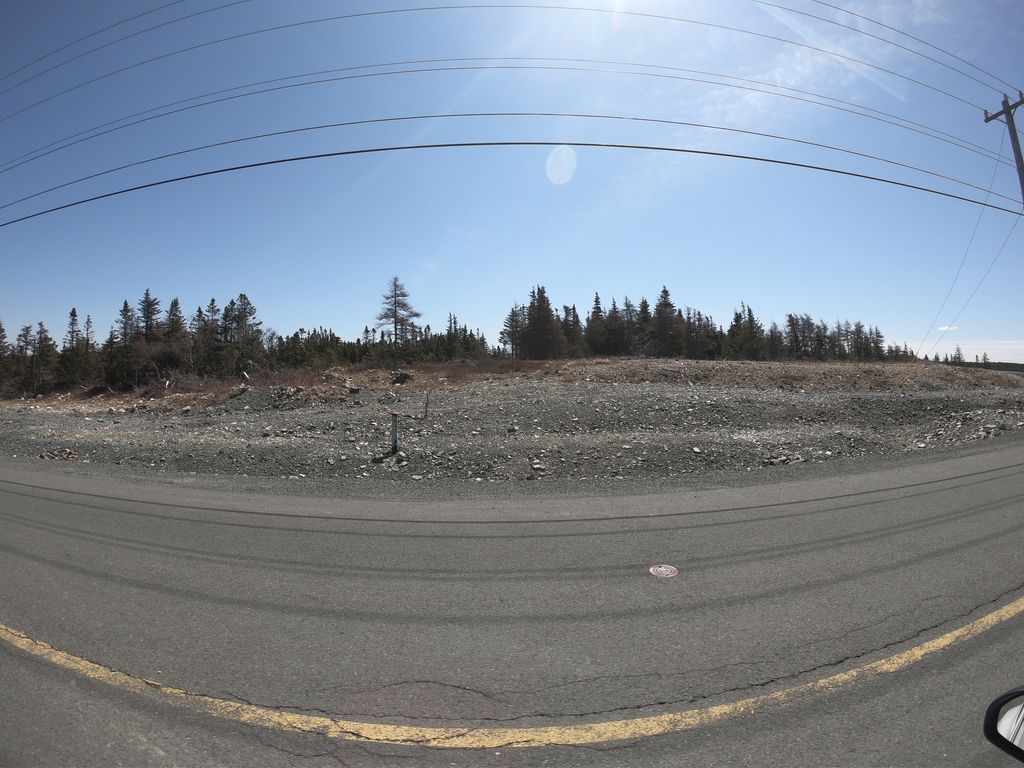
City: st_johns